Field crop: maize
Growth stage: 2
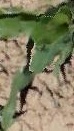
Species: maize